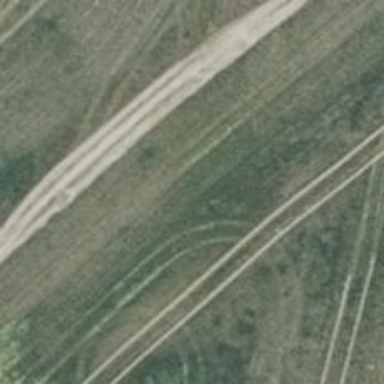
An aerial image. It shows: Track with grade 2 tracktype.